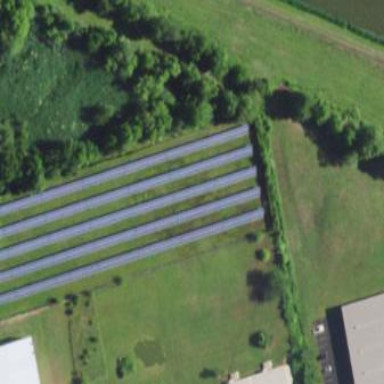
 consisting of solar photovoltaic panels."